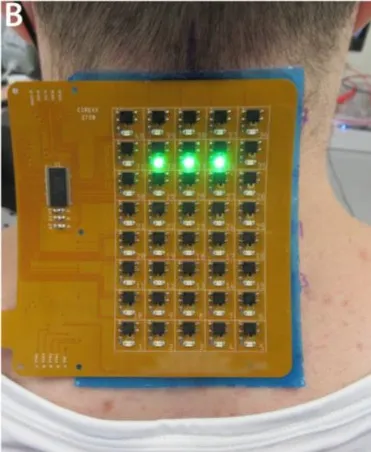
Experiment setup. (B) The custom electronically configurable electrode array placed over the cervical spinal cord of a study participant with a 1 x 3 configuration of activated electrodes (green LEDs).
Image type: medical_photograph (oral_photograph)